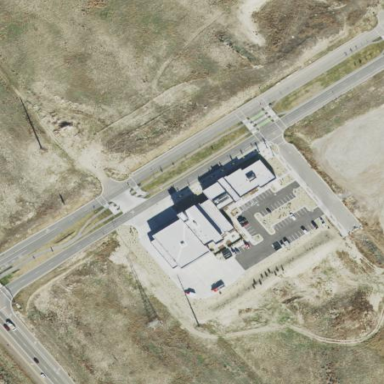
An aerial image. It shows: Fire station building.